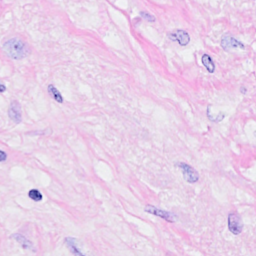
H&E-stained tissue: Breast